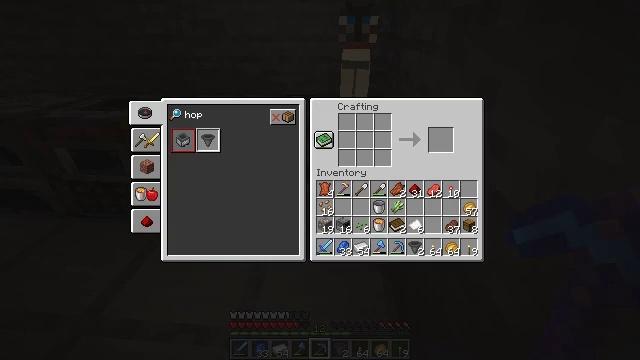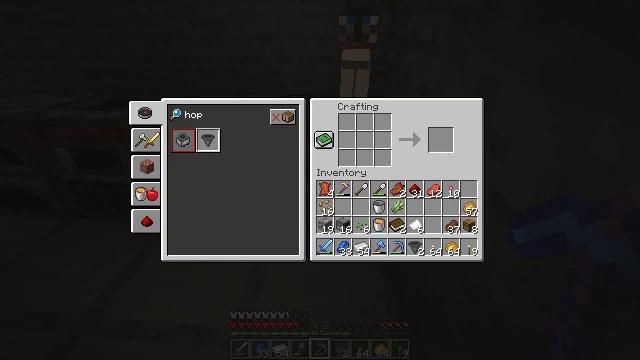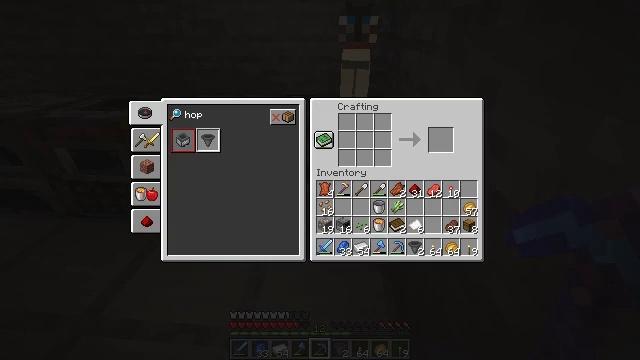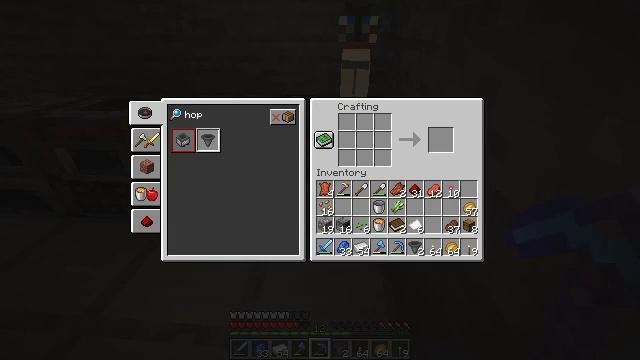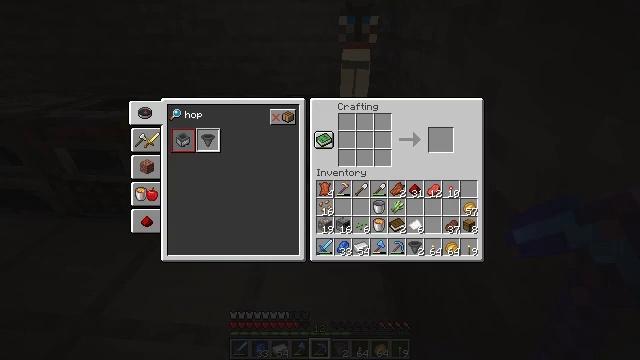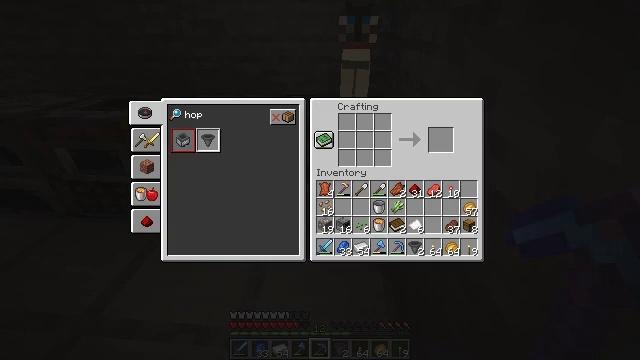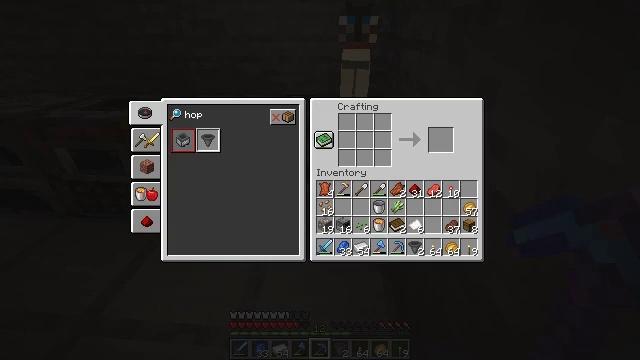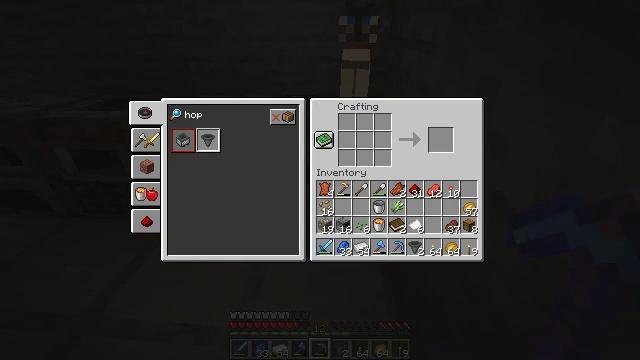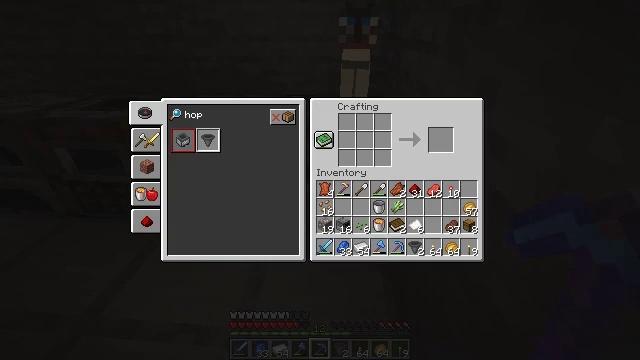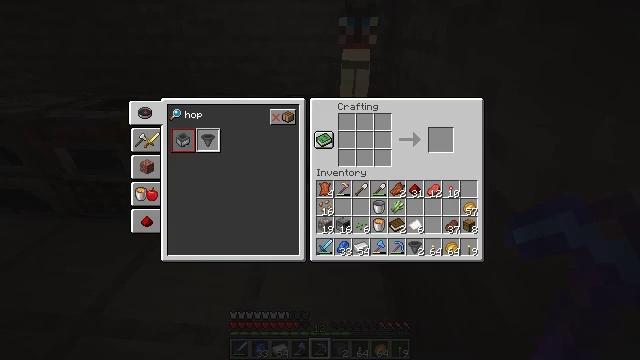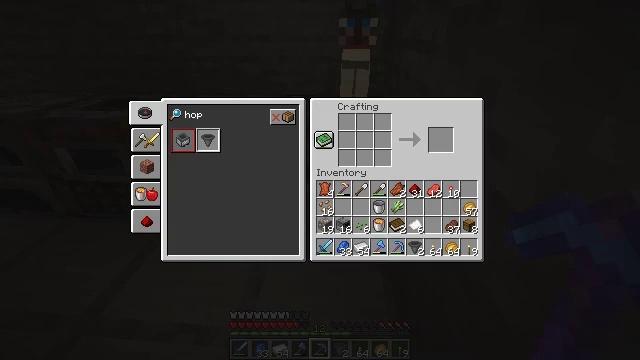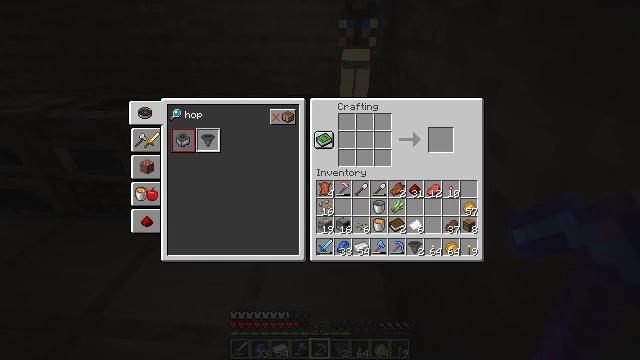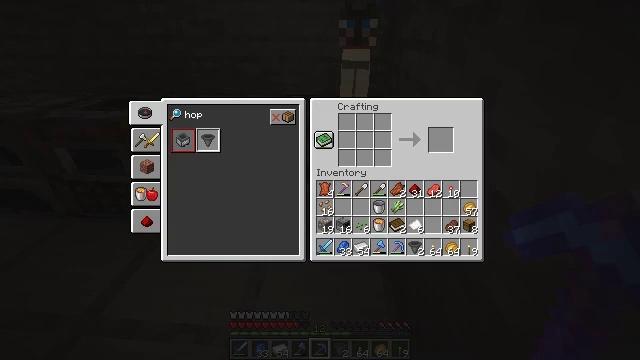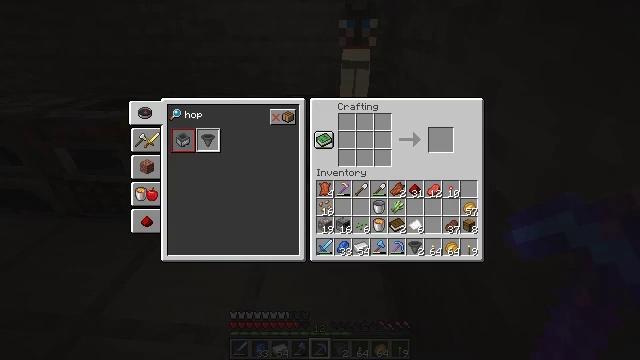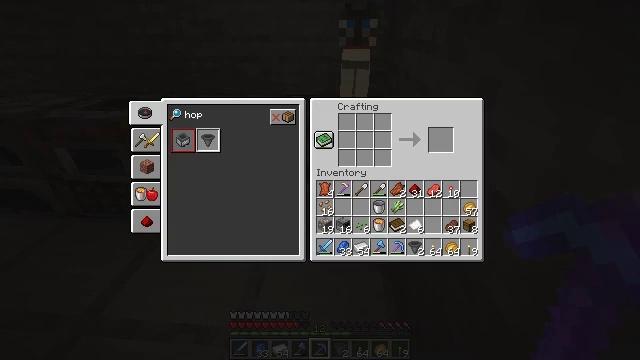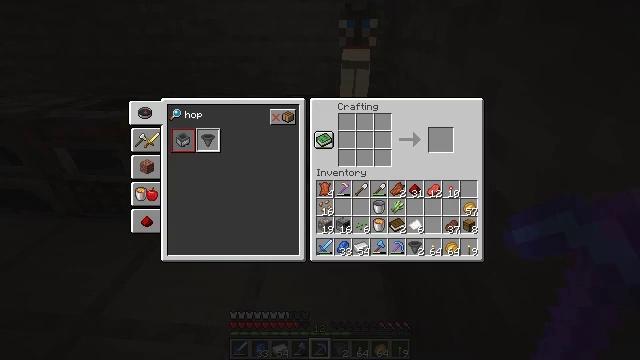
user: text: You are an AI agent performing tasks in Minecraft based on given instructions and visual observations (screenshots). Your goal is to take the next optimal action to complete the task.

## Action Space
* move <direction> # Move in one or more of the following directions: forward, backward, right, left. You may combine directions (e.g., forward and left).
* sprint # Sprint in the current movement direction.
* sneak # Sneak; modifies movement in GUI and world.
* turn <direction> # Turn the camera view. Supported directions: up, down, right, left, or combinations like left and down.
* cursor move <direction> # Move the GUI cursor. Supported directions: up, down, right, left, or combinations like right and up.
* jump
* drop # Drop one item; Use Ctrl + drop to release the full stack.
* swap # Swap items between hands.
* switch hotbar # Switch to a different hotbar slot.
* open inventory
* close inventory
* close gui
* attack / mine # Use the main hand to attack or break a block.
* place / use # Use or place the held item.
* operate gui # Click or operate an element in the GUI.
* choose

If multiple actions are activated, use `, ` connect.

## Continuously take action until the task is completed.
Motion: motion action
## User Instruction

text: Craft a minecart.
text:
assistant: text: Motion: no_op
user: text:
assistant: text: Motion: no_op
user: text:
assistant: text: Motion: no_op
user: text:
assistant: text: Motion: no_op
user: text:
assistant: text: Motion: no_op
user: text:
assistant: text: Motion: no_op
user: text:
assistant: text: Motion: no_op
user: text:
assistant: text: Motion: no_op
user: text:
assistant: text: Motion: no_op
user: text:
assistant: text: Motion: no_op
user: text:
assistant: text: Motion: no_op
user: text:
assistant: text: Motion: no_op
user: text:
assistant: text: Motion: no_op
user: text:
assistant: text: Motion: no_op
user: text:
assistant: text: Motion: no_op
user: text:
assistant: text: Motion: no_op
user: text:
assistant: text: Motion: no_op
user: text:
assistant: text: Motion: no_op
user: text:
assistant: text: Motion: no_op
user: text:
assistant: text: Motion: no_op
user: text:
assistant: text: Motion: no_op
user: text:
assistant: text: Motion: no_op
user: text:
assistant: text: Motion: no_op
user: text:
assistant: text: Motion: no_op
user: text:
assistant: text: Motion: no_op
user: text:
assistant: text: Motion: no_op
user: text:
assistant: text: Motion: no_op
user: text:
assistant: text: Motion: no_op
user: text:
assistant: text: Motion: no_op
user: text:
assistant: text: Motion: no_op